Question: Actual display, its height should be three rows, but only two rows?
'''
myView = new ImageView(mContext) //or new TextView();
int height = 128 * 3;
int width = 128;
RelativeLayout.LayoutParams layoutParams;
layoutParams = new RelativeLayout.LayoutParams(width, height);
layoutParams.setMargins(xxx, xxx);
myView.setBackground(xxx);
'''

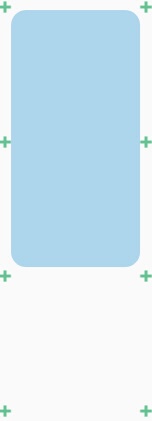
Answer: Try:
'''
layoutParams = new RelativeLayout.LayoutParams
(RelativeLayout.LayoutParams.WRAP_CONTENT, RelativeLayout.LayoutParams.WRAP_CONTENT);
myView.setScaleType(ImageView.ScaleType.FIT_XY);
'''
Full Code:
'''
ImageView myView = new ImageView(this);
//int height = 128 * 3;
//int width = 128;
RelativeLayout.LayoutParams layoutParams;
layoutParams = new RelativeLayout.LayoutParams
(RelativeLayout.LayoutParams.WRAP_CONTENT, RelativeLayout.LayoutParams.WRAP_CONTENT);
layoutParams.setMargins(1, 1, 1, 1);
myView.setScaleType(ImageView.ScaleType.FIT_XY);
myView.setBackground(getDrawable(R.drawable.art_clouds));
RelativeLayout relativeLayout=new RelativeLayout(this);
relativeLayout.setLayoutParams(layoutParams);
relativeLayout.addView(myView);
setContentView(relativeLayout);
'''
Also See:
<URL>